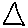
Label: triangle